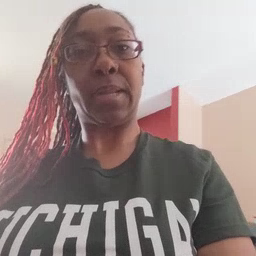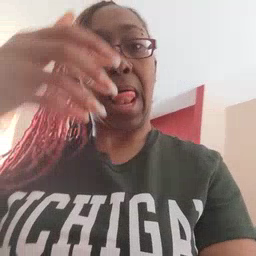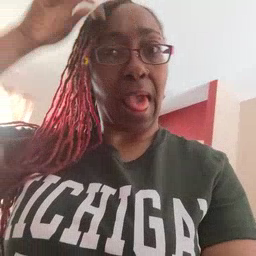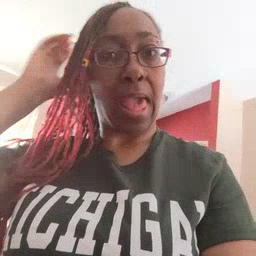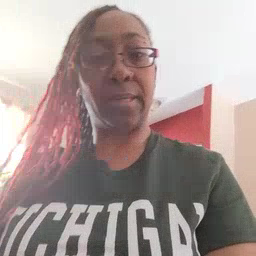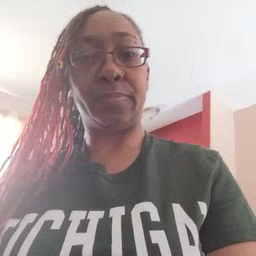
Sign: lion